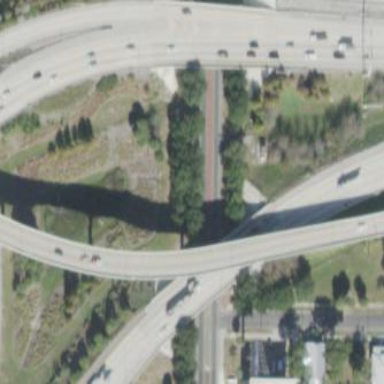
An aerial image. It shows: Man-made bridge.